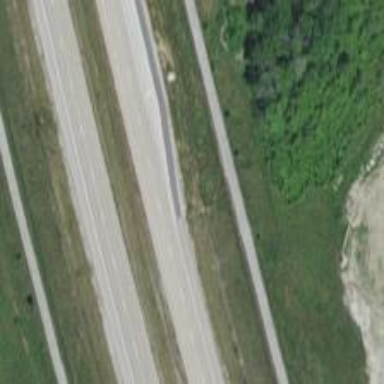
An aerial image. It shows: Primary highway designated as expressway.